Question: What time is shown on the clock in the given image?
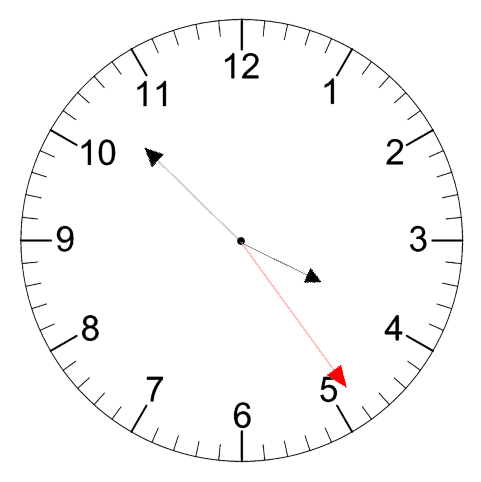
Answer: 03:52:24